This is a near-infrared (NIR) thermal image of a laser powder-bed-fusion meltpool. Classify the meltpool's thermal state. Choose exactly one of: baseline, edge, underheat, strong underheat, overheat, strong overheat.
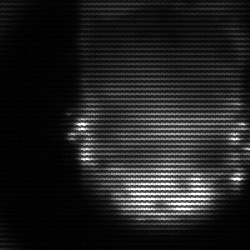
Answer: baseline